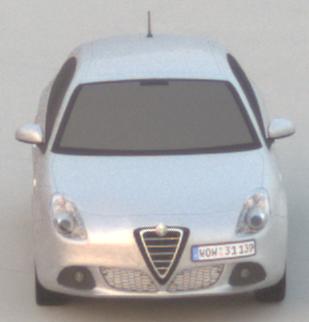
Make: Alfa Romeo
Model: Giulietta 1.4 TB 16V
Detailed model: Giulietta (940)
Model produced from: 2010/05
Model produced until: 2013/03
Doors: 5
Color: white
Road condition: dry road
Daytime: dawn
Contrast: low contrast